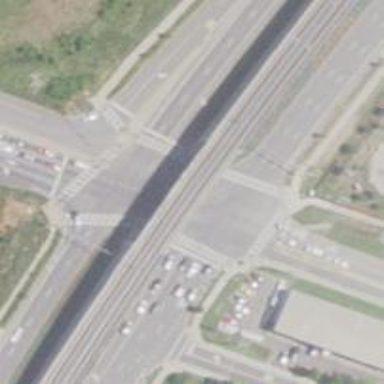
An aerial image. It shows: Bridge for light rail electrified with contact line.